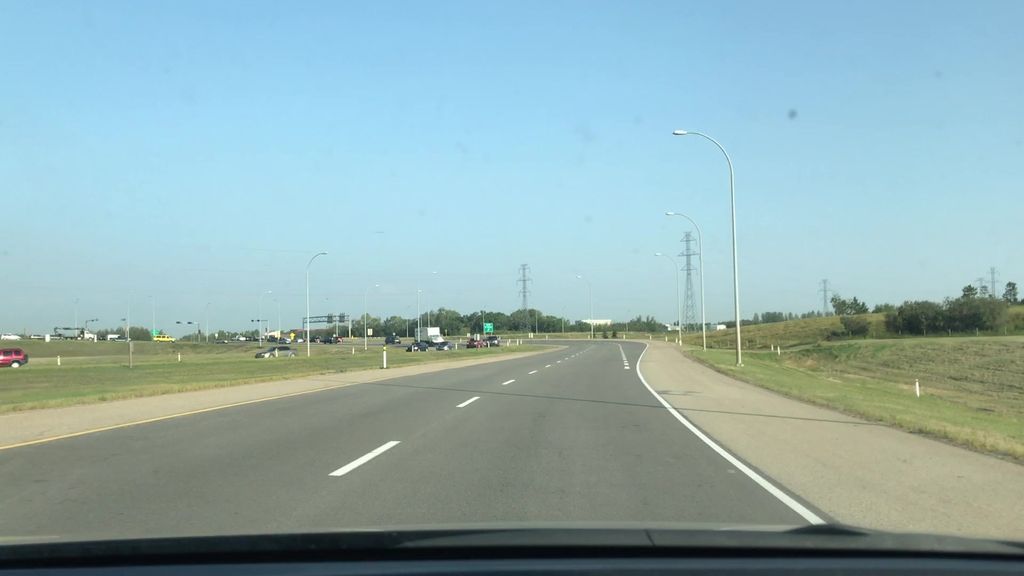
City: edmonton